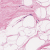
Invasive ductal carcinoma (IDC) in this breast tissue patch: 0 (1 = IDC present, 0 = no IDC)